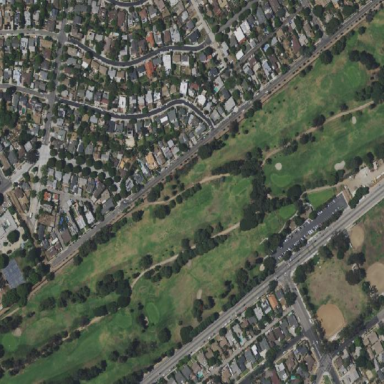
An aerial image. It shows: Golf course surrounded by greenery.